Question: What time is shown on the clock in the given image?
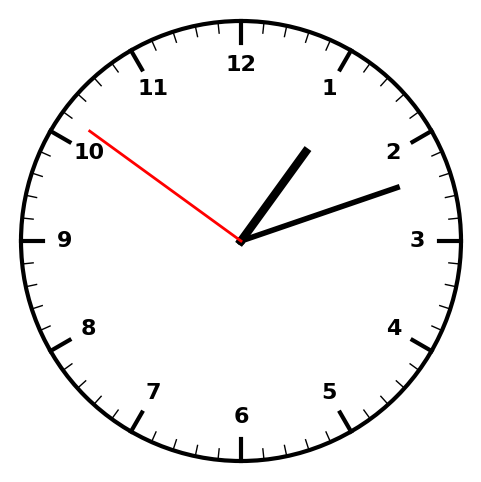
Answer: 01:11:51